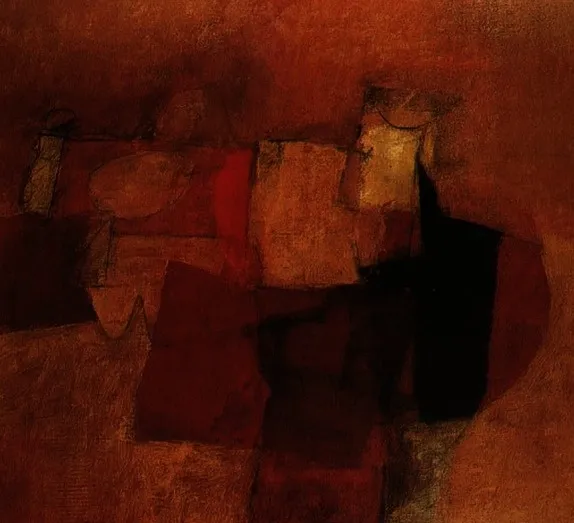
Afro Basaldella: La Terza Baronessa.
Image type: medical_photograph (skin_photograph)